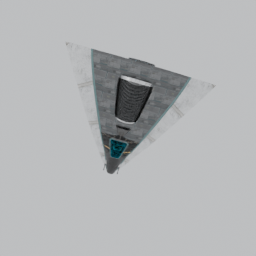
Label: mechanical